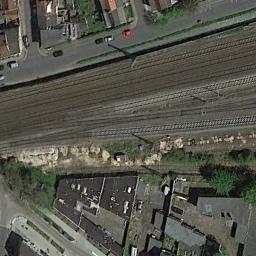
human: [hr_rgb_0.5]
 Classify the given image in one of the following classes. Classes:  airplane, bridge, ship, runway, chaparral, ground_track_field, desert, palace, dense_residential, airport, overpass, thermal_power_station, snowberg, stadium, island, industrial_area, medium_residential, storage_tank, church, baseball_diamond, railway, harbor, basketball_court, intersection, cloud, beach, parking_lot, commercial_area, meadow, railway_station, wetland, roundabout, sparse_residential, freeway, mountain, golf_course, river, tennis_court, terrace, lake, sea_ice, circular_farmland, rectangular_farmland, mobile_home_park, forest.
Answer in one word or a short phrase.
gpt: railway